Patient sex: F
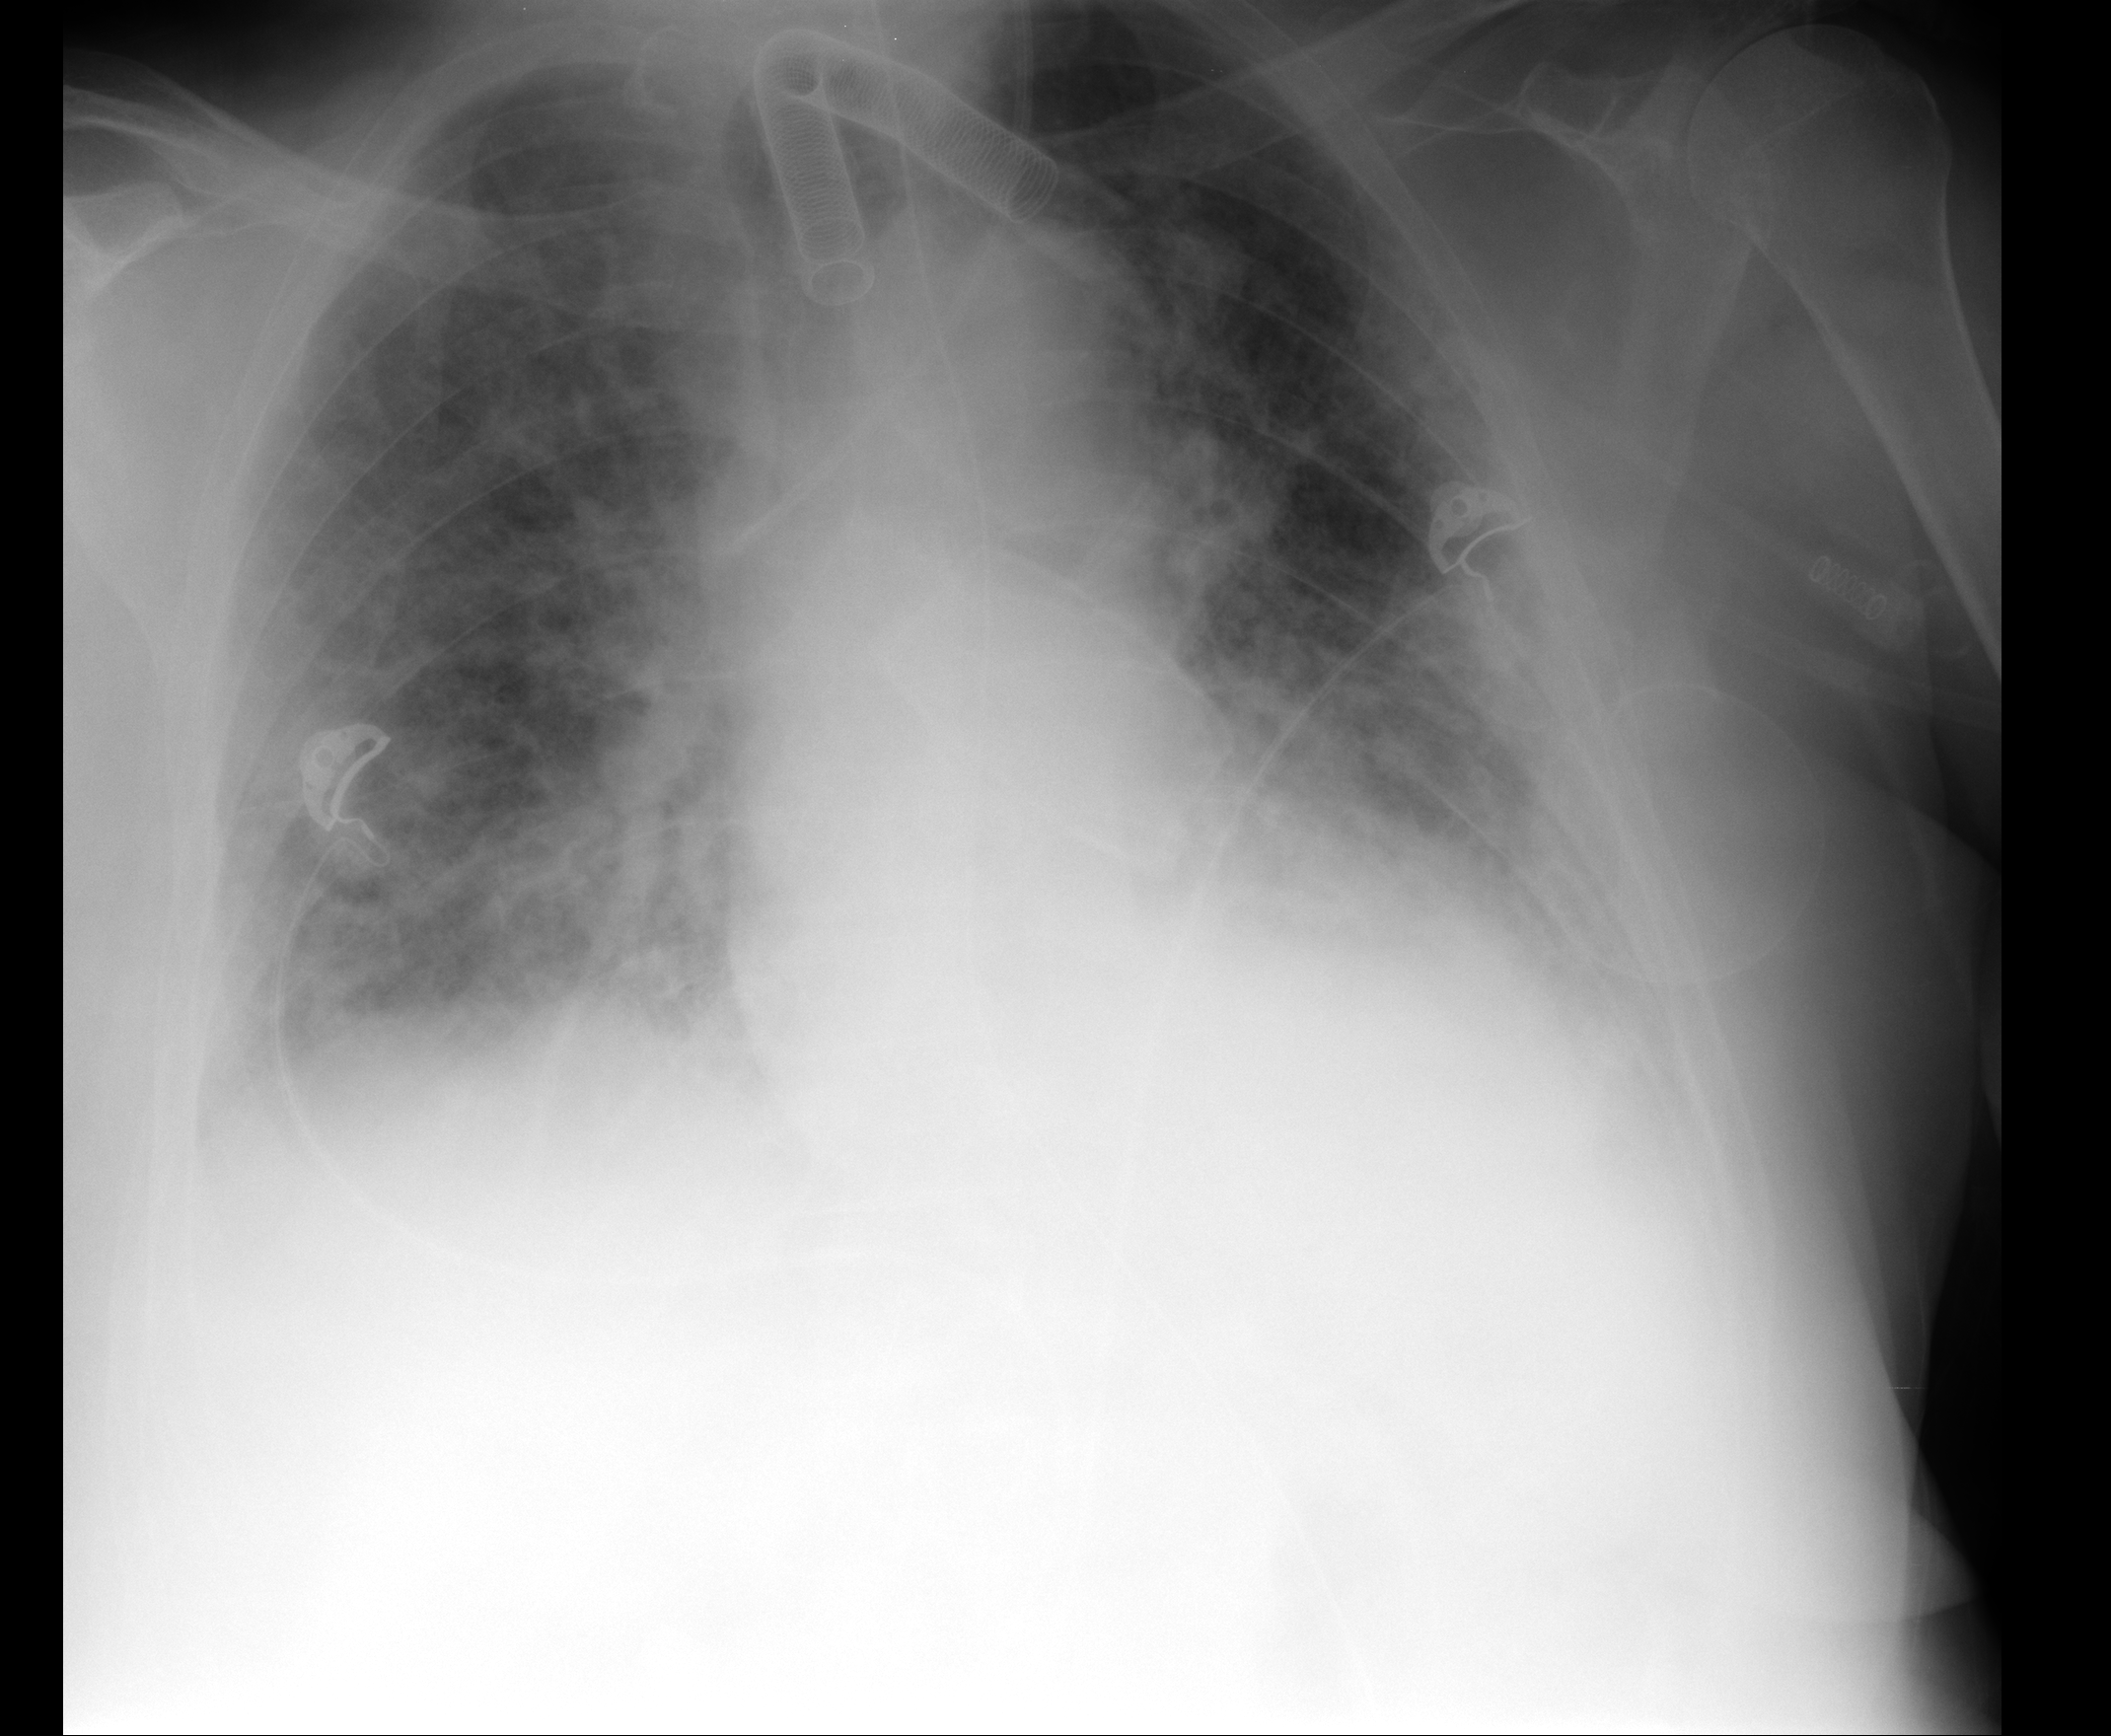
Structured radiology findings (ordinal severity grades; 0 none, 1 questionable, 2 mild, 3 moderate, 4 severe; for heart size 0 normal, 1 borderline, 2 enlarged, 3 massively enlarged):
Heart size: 2
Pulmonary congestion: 3
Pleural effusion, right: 1
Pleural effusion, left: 1
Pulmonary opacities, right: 4
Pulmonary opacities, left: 3
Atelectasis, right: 2
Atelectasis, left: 3